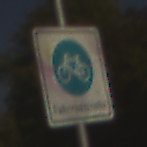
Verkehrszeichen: BeginnFahrradstrasse
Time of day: SunriseSunset
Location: Outdoor (Urban)
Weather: PartlyCloudy
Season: Autumn
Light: Natural